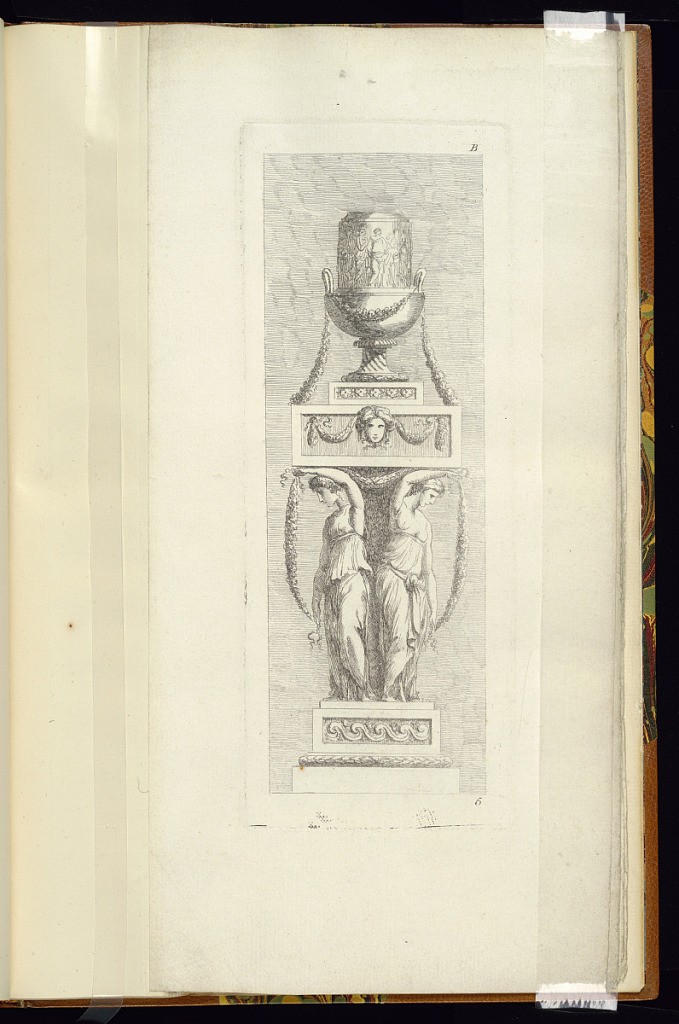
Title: Arabesque Design
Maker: Juste-François Boucher, French, 1736 – 1782
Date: ca. 1775
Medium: Etching on cream laid paper
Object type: Print
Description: Arabesque design featuring draped women between plinths of wave pattern and a garland-draped mascaron, on top of which sits a large vase with a relief of classicizing figures, draped with floral garland.